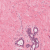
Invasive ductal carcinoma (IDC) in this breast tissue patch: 0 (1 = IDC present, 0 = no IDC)